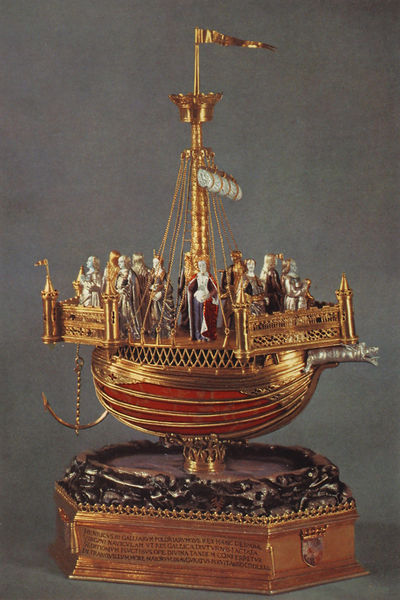
Titel: Reliquiar der Heiligen Ursula
Schlagwörter: meer, frauen, menschen, holz, gold, personen, boot, schiff, schrift, segel, fahne, mast, planken, reling, inschrift, foto, kanone, wunderkammer, anker, verschluß, dresden, kästchen, ausguck, schrit